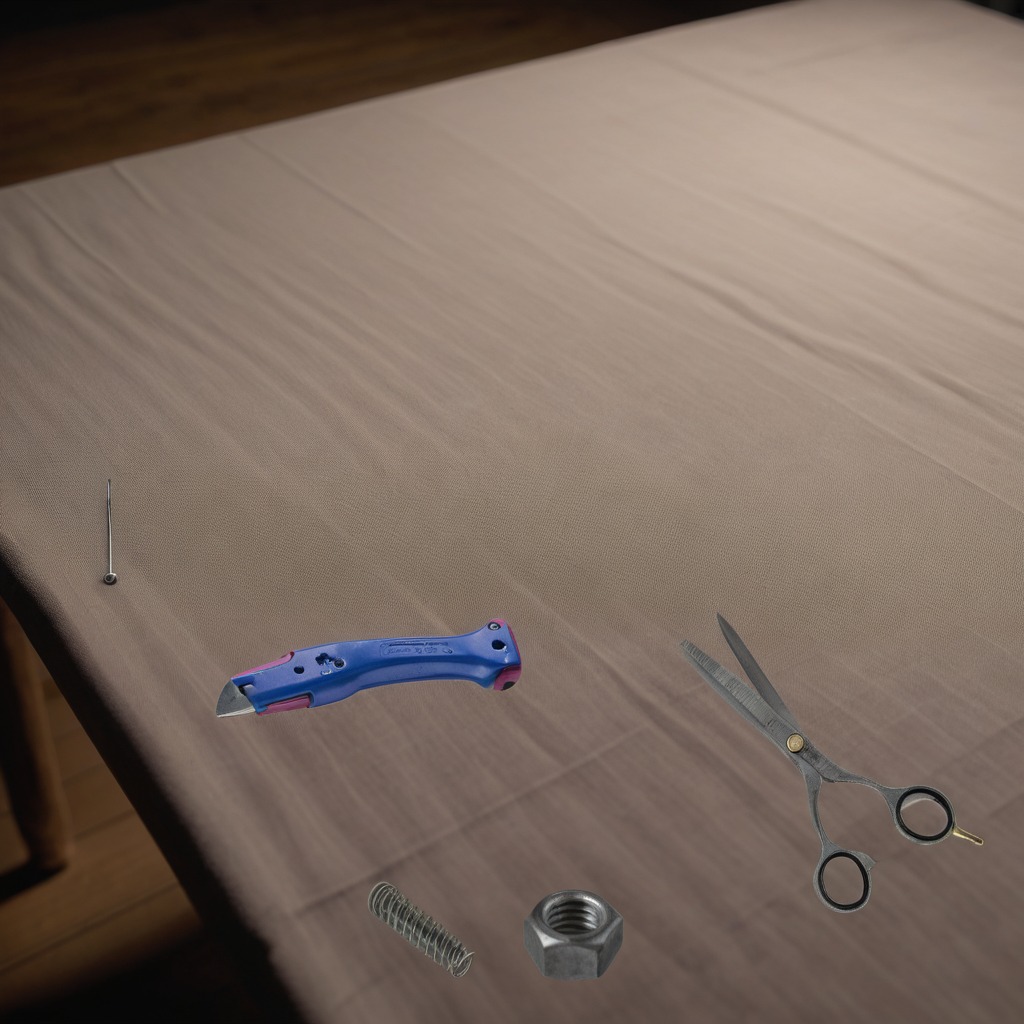
A utility knife, an iron nail, a coiled metal spring, a metal nut, and a pair of scissors are lying on the wooden table.